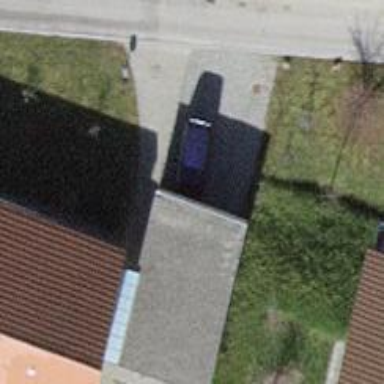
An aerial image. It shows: Garage building.